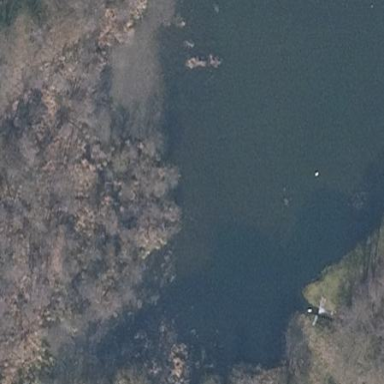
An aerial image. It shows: Pond with natural water.